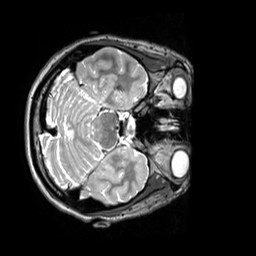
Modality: T2w
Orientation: axial
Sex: female
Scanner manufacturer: siemens
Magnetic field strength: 3 T
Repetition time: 3.2 s
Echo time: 0.409 s